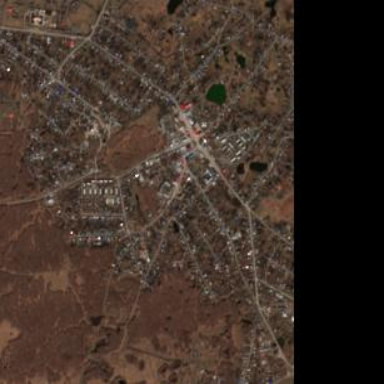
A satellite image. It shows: Rural residential area in town.